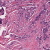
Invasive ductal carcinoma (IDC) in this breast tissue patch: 1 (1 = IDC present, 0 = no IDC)